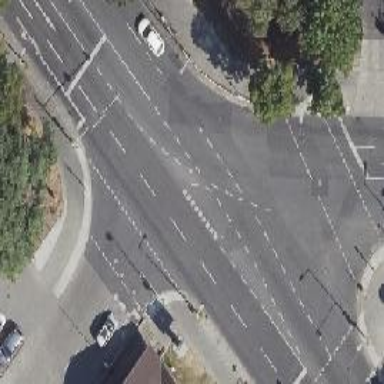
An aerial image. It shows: Crossing with traffic signals.